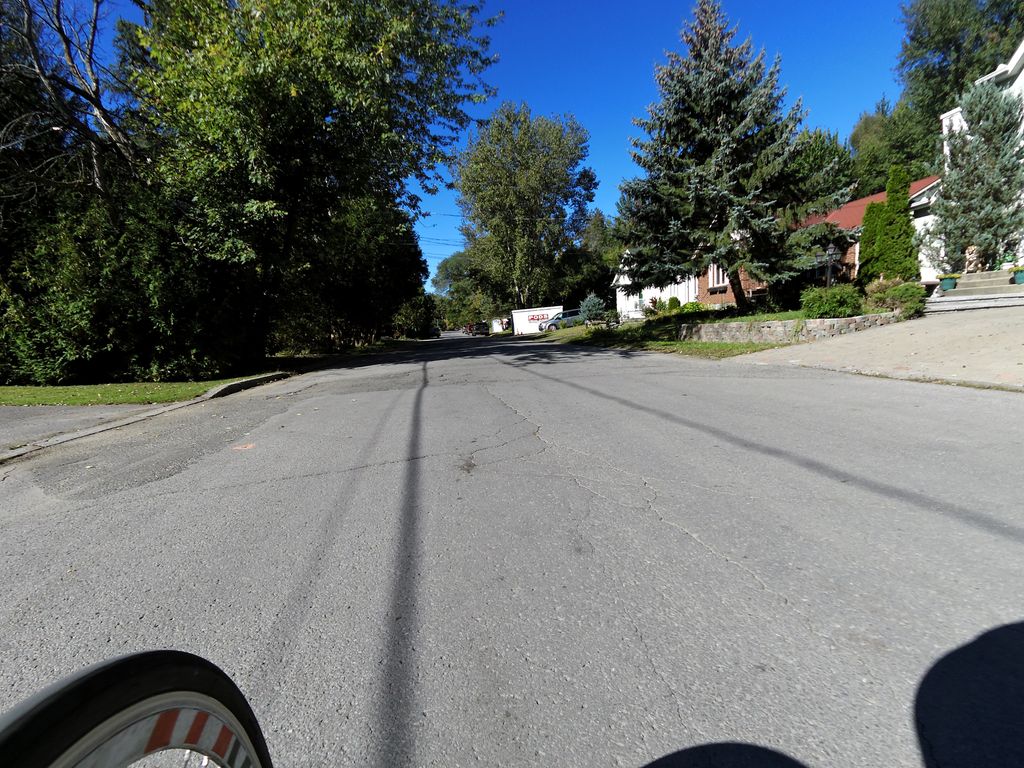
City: ottawa-gatineau